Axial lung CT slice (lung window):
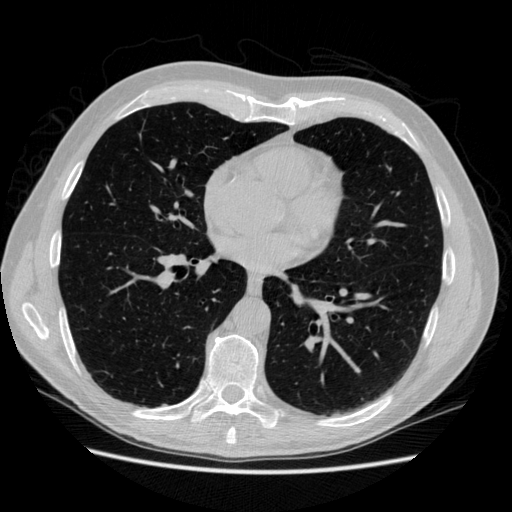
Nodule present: no